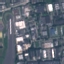
Land use / land cover: Industrial